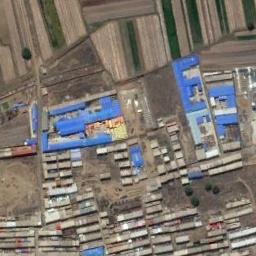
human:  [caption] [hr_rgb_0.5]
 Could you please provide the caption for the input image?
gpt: The industrial area is very long and narrow .

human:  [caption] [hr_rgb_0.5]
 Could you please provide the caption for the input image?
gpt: The industrial area with some strip blue workshops and other colors of workshops is next to a farmland .

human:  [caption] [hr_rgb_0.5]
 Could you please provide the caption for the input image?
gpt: There are many houses of different shapes and sizes in the industrial zone .

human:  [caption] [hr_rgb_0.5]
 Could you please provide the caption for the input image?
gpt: Plants and roads in an industrial area with large fields next to them .

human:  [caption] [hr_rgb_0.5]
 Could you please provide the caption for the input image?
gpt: There are many buildings on the industrial area beside some brown and green farmlands .